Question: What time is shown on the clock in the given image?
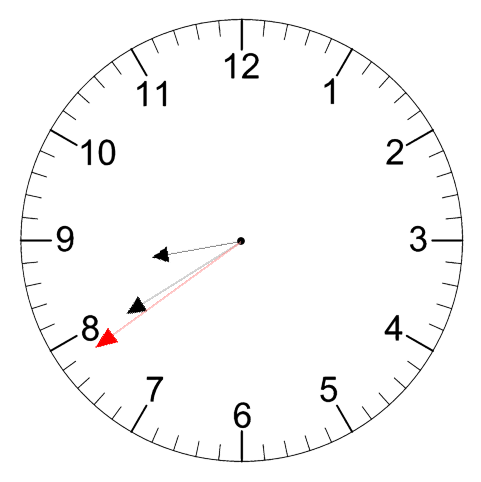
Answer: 08:39:39